Question: I have one url which download image from the server
I am getting it as a 'NSData' and store it to my local path.
'''
thedata = [NSData dataWithContentsOfURL:[NSURL URLWithString:[NSString stringWithFormat:@"%@%@",[CNPlayerURL getUniqueIdAvailable],imageUrl]]];
[thedata writeToFile:localFilePath atomically:YES];
'''
Now my question is can I have downloaded name and the extension for the Image that i am storing in my path. because now my 'localFilePath' is having Document Directory path append with imagename(I am giving it one unique id with a '.jpg' extension)
like when i use my url in my browser
'''
http:/myserverurl/groupid/199/blob
'''
it is downloading this image:

now i want to save with this name and extension
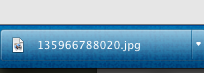
Answer: You can get "Downloadable File name" using 'suggestedFilename' method of 'NSURLResponse' like this.
'''
-(void) connection:(NSURLConnection *)connection didReceiveResponse:(NSURLResponse *)response
{
NSLog(@"Downloadable FileName: %@",[response suggestedFilename]);
NSLog(@"Downloadable MIMEType: %@",[response MIMEType]);
NSLog(@"Downloadable ContentLength: %lld",[response expectedContentLength]);
[webData setLength:0];
}
'''